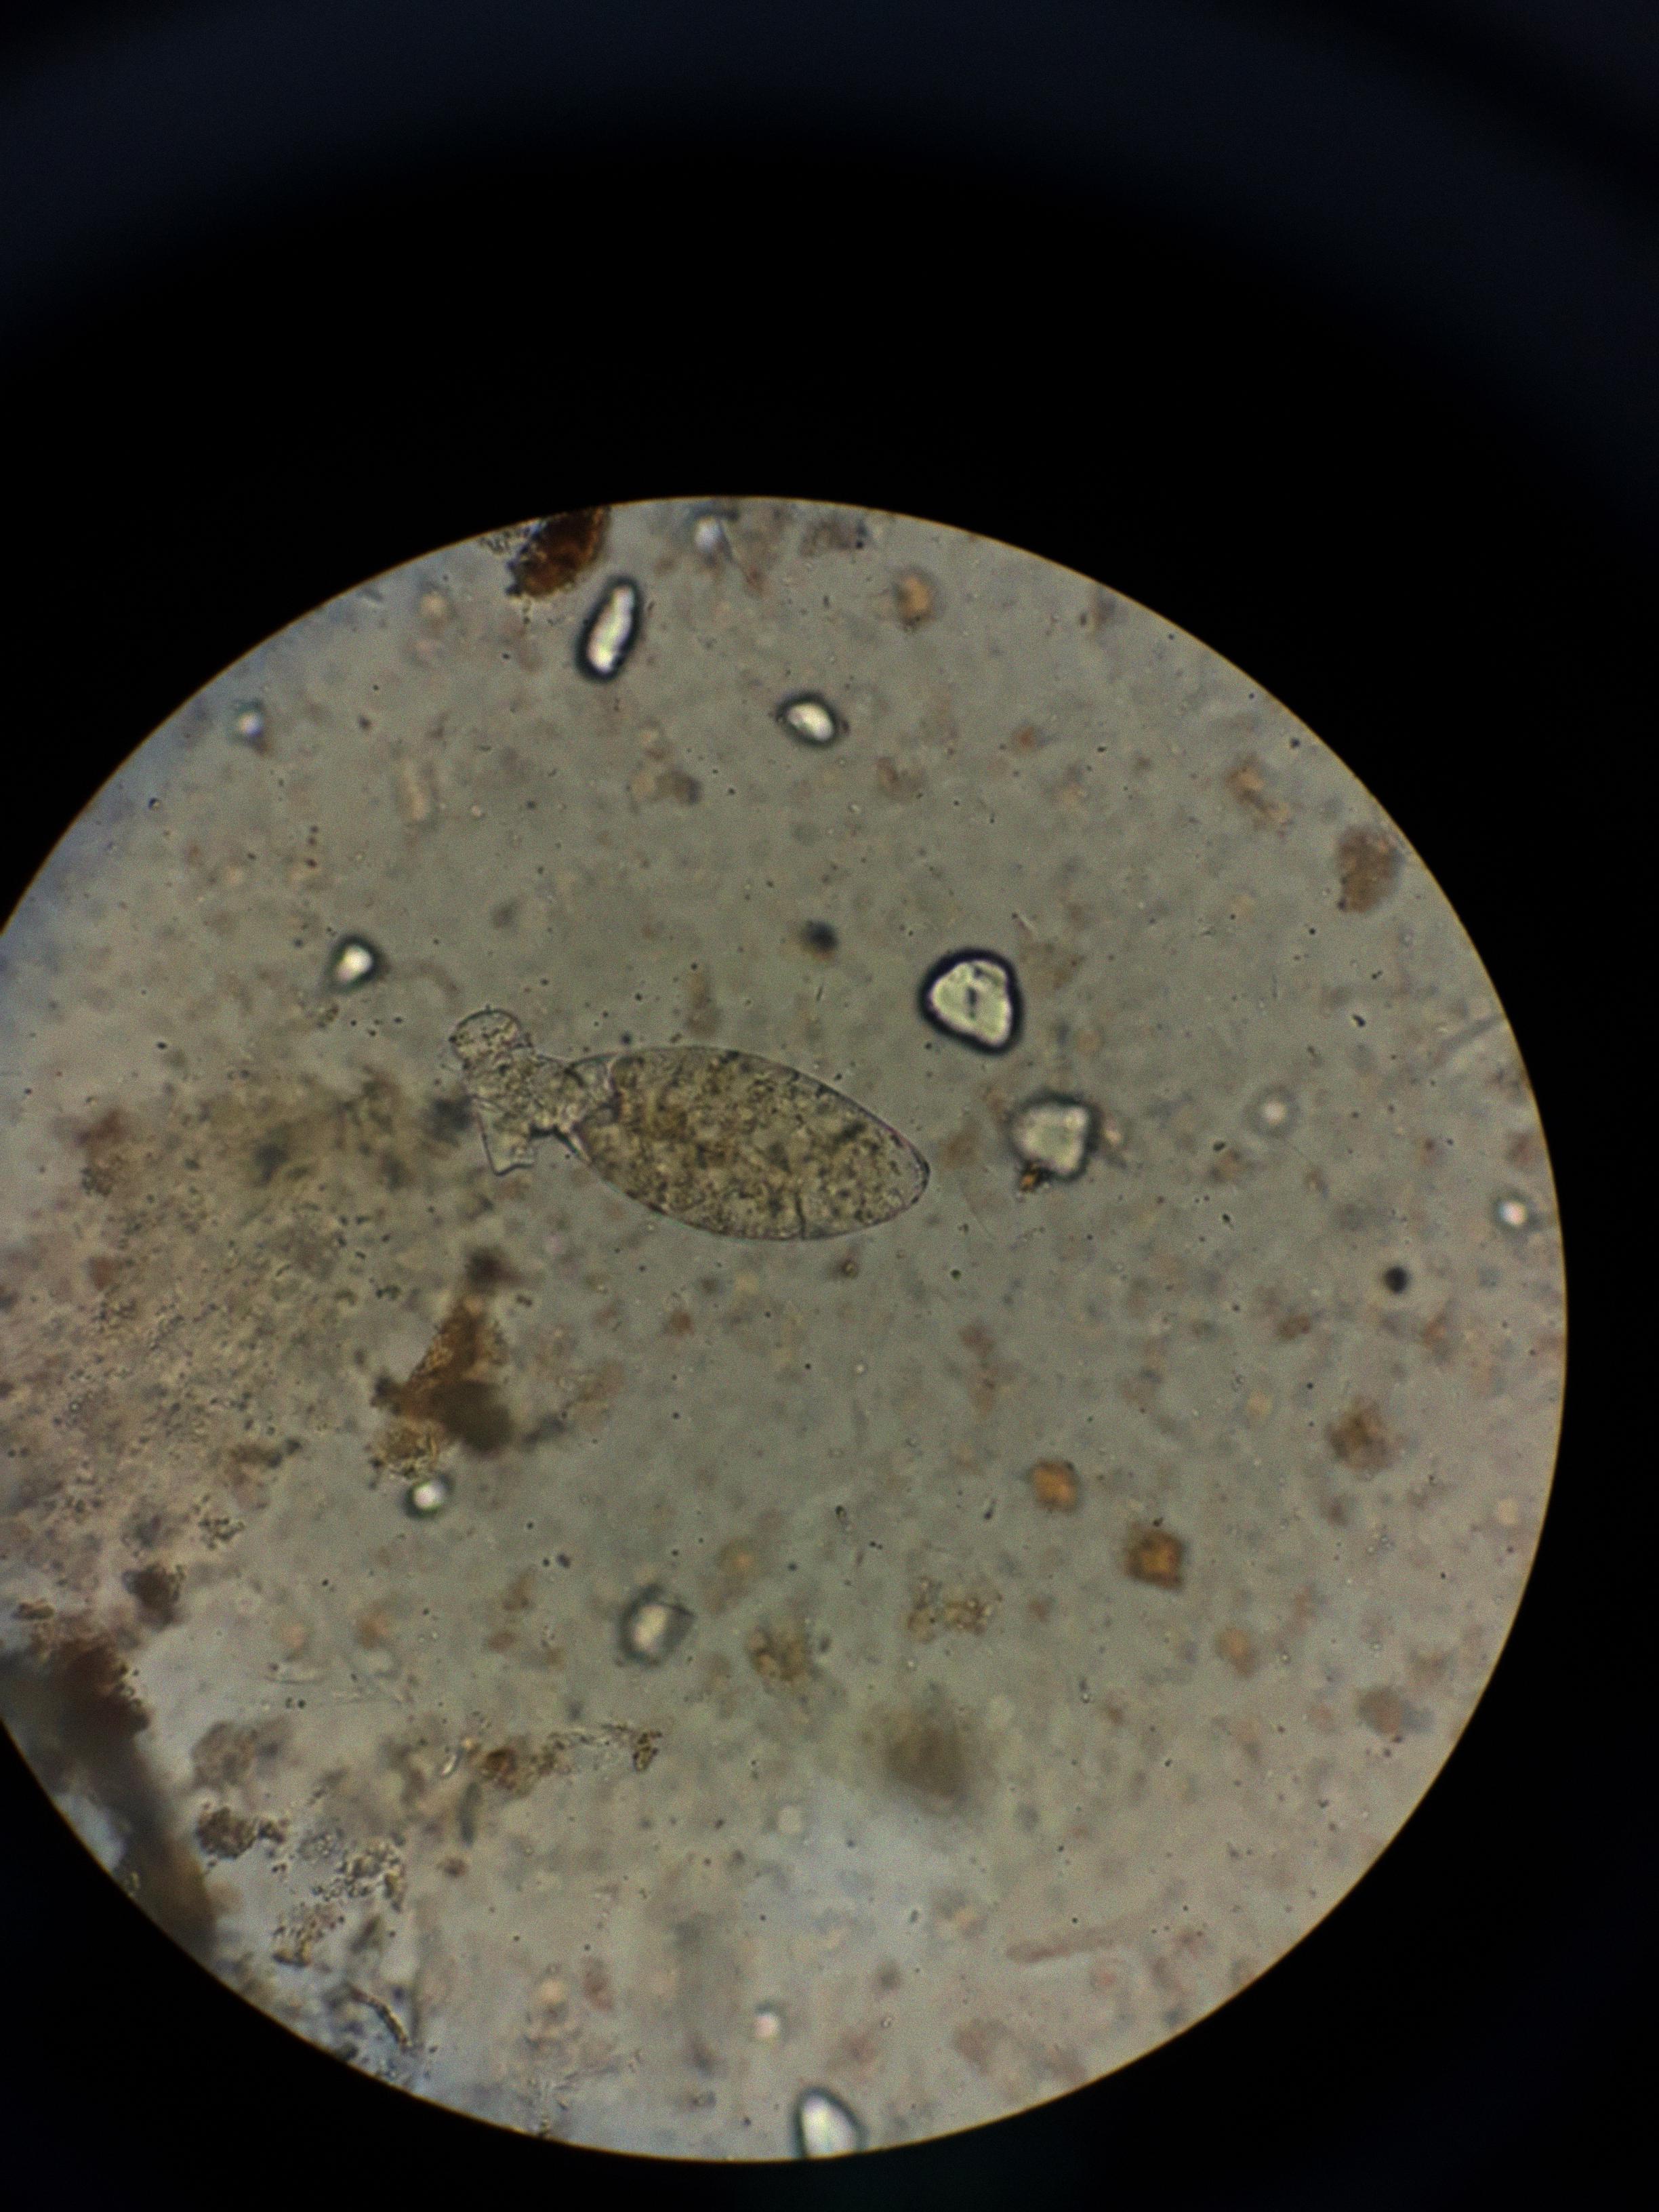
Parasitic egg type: Fasciolopsis buski